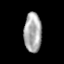
Tissue: lung
Cell type: Endothelial cells
Senescence score: 0.1861
Nuclear area (px): 681
Mean DAPI intensity: 169.68